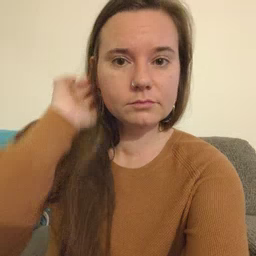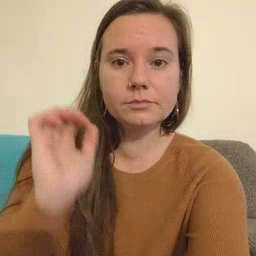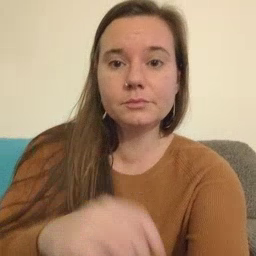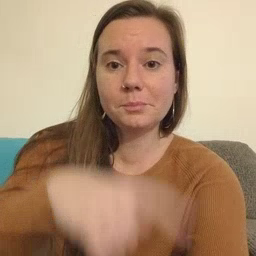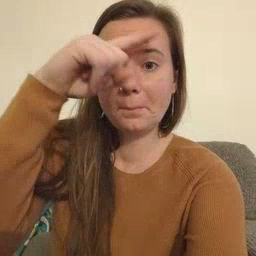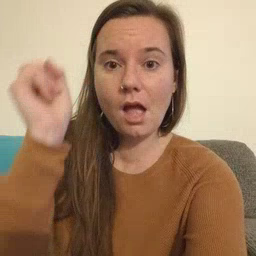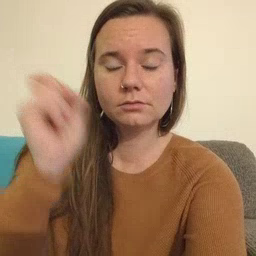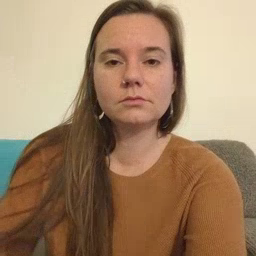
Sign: because